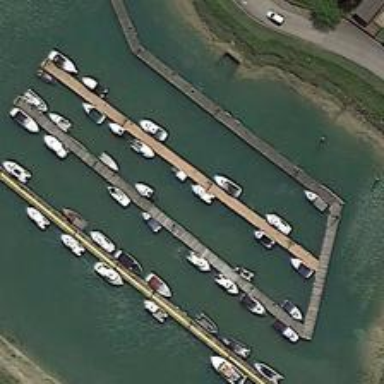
Some boats are in a port near a road .